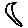
Label: moon